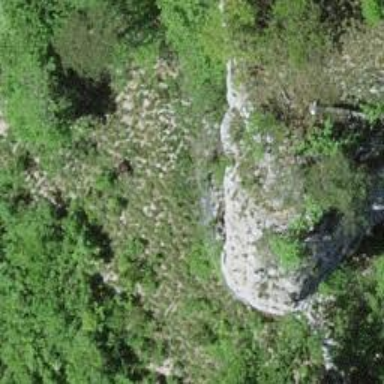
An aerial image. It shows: Natural cliff.